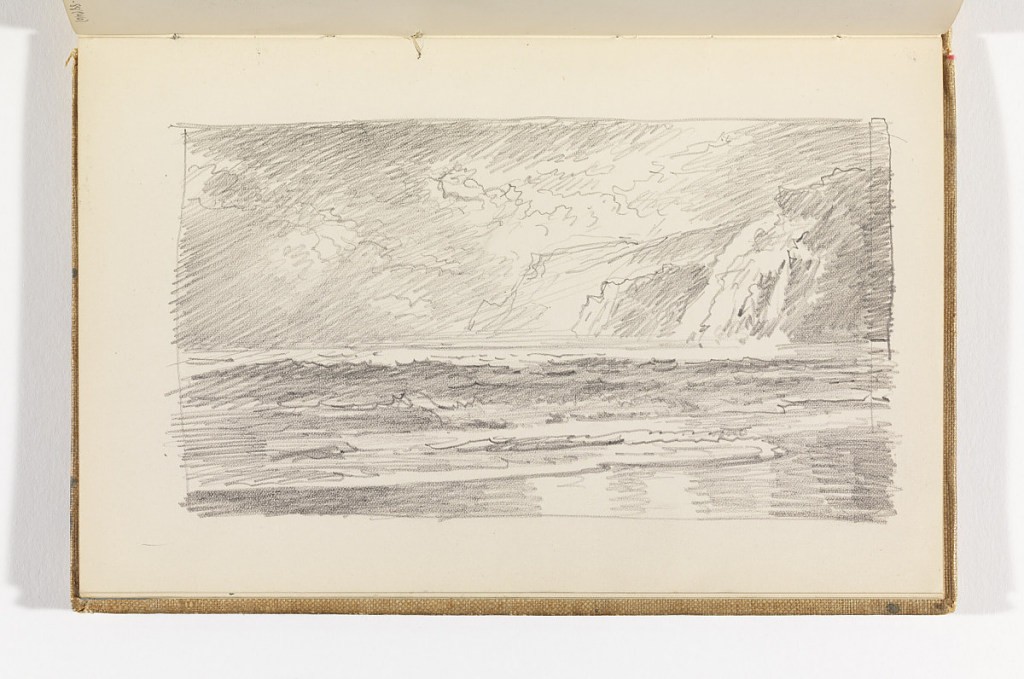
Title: Seascape with Cliffs
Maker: William Trost Richards, American, 1833–1905
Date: after 1878
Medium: Graphite on cream wove paper
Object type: Sketchbook folio
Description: View from beach of waves breaking on shore; cliffs in right distance.